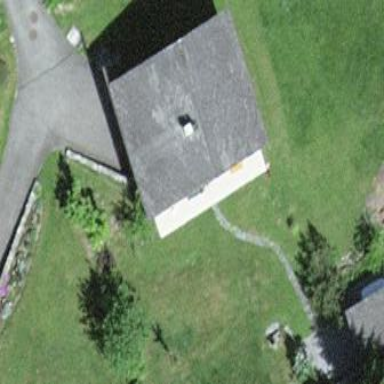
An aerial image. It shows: Simple and straightforward house.